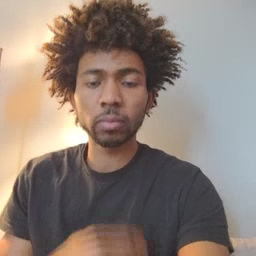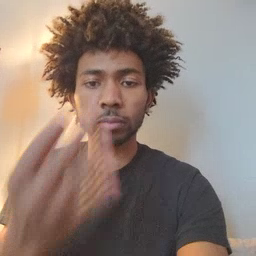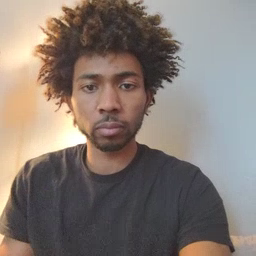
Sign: give